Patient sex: M
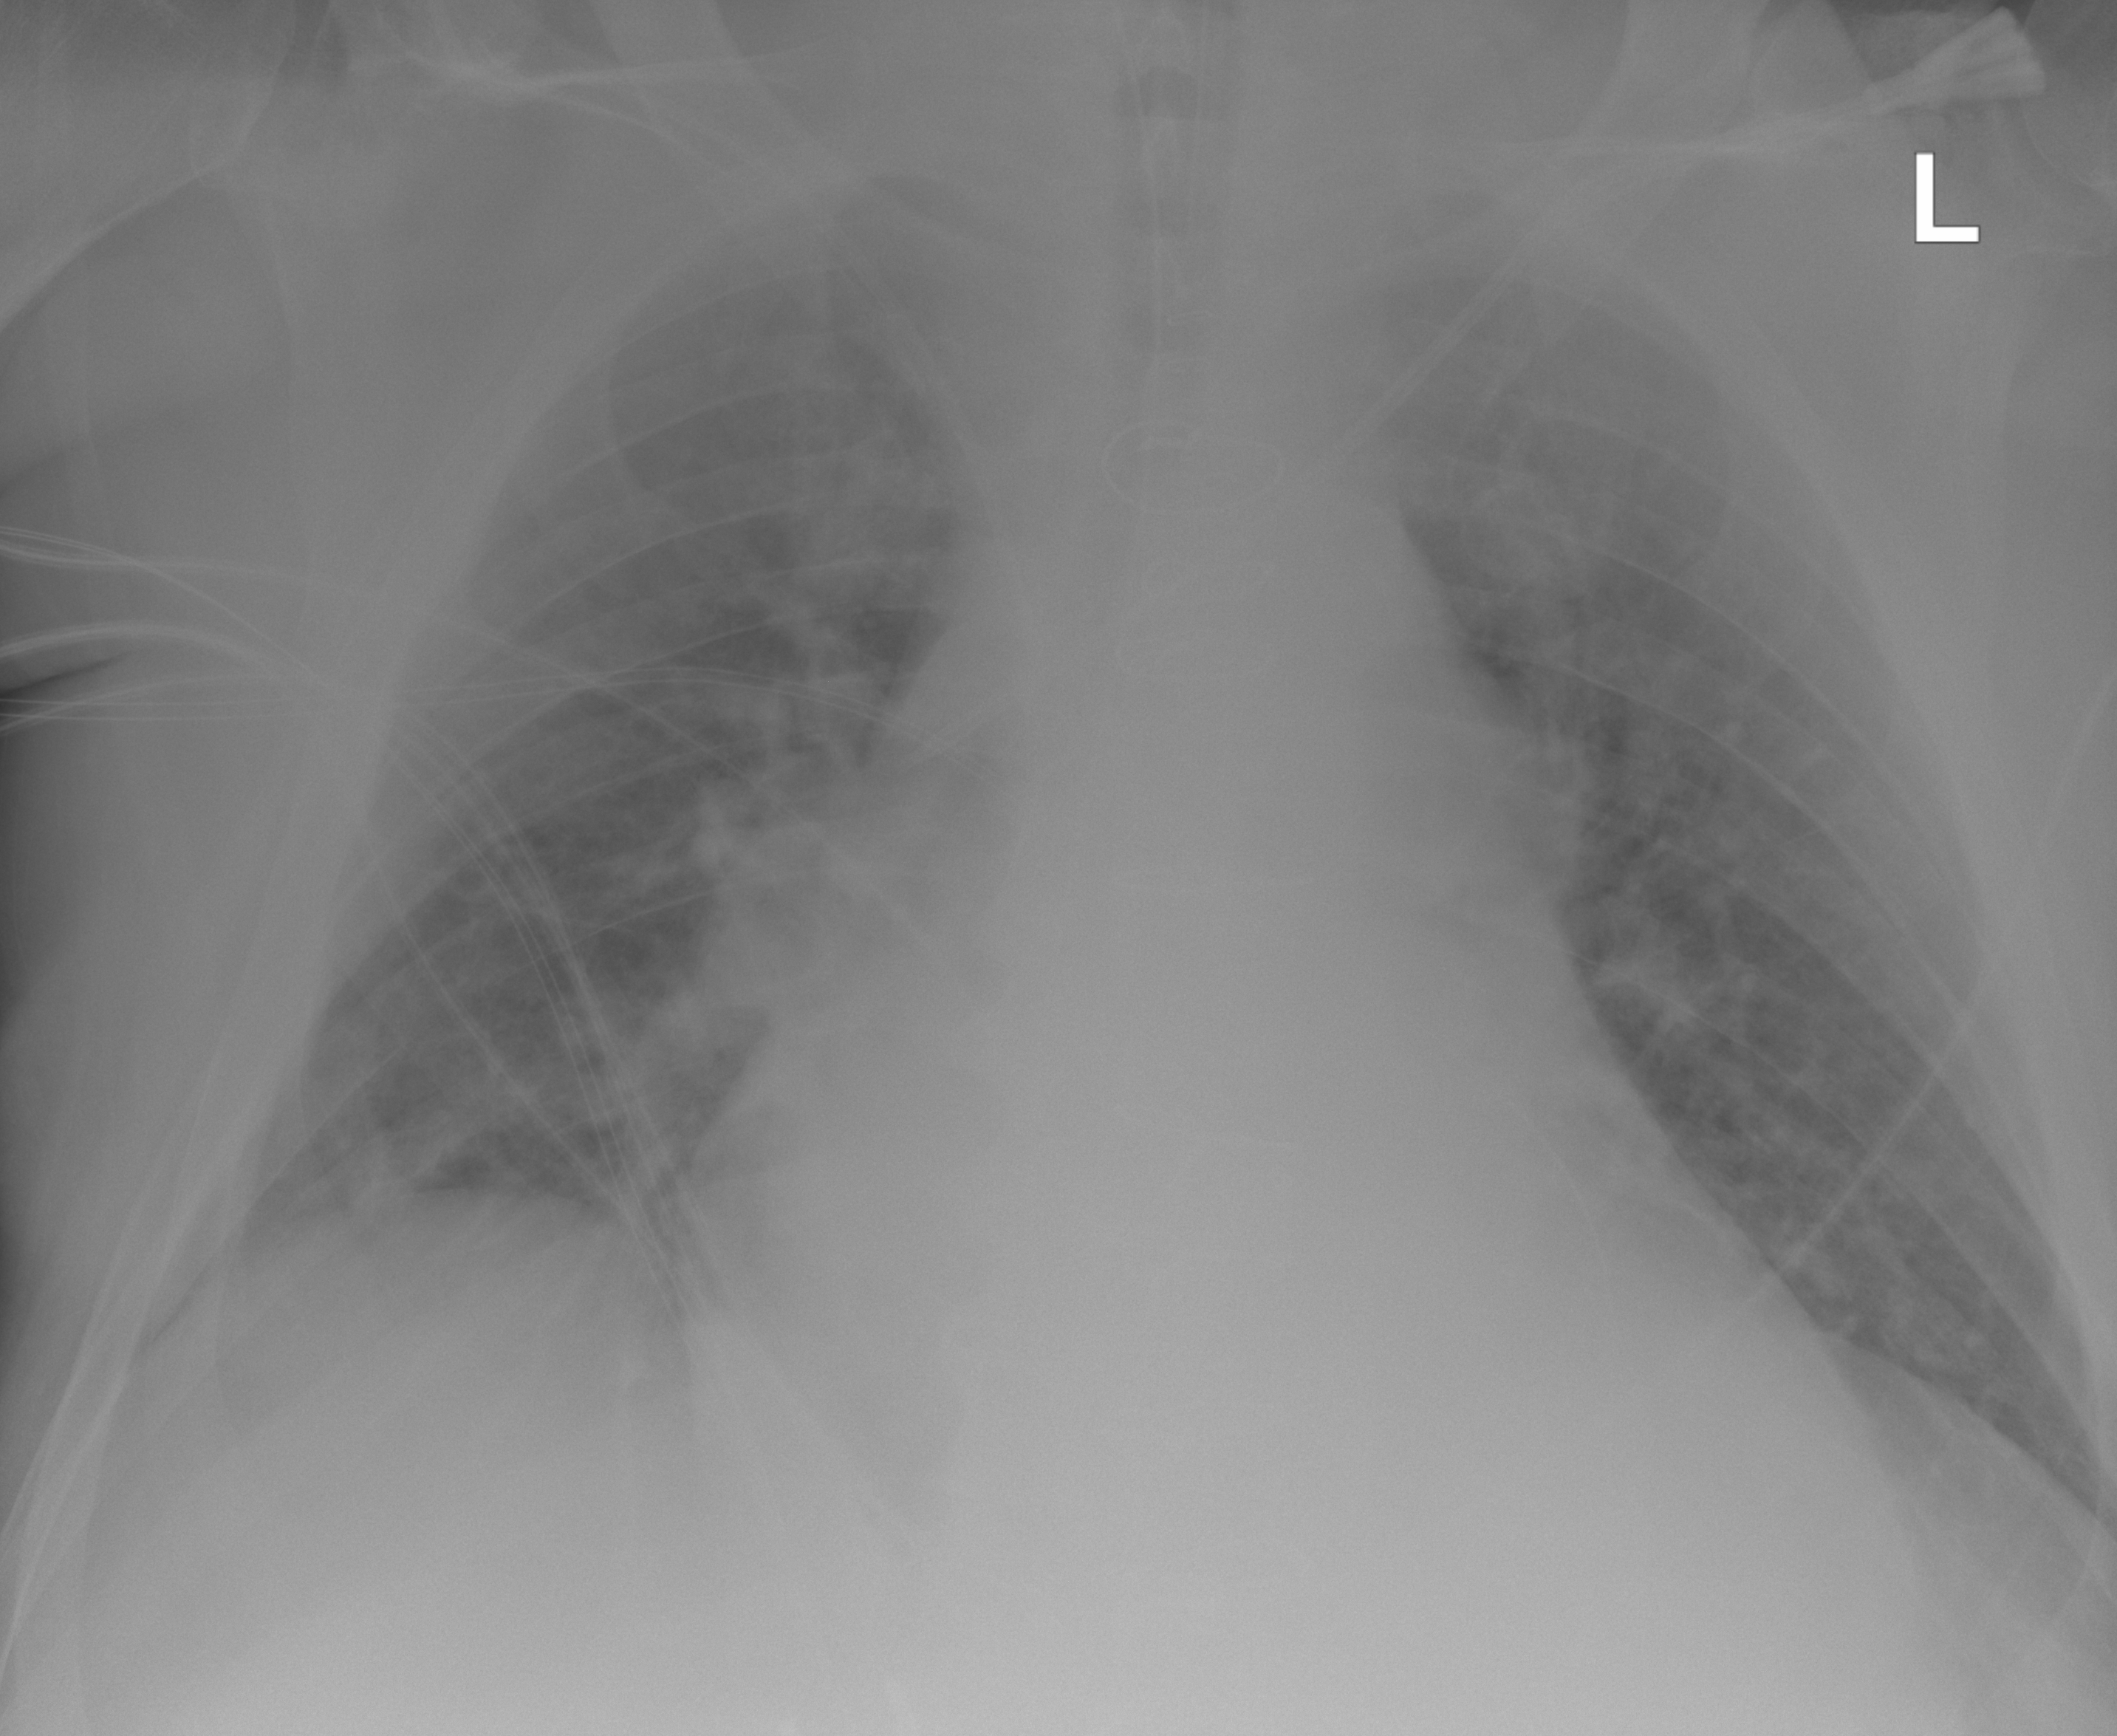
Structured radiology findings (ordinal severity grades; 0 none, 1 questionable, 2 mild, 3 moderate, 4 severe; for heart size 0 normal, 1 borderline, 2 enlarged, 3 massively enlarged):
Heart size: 3
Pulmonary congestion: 2
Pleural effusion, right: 0
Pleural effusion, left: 0
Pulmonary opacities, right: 2
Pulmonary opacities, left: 2
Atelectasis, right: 0
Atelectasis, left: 0